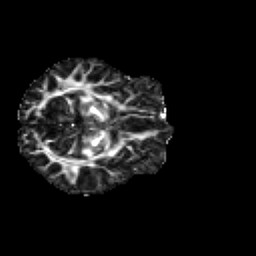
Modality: FA
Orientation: axial
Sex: female
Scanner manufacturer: siemens
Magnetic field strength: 3 T
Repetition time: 5 s
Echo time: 0.071 s